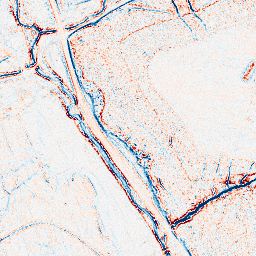
Category: edge_preserving
Decomposition family: anisotropic_diffusion
Decomposition parameters: iterations: 5
kappa: 50
gamma: 0.15
Upsampling method: bicubic_16x
Upsampling parameters: scale: 16
Upsampling scale: 16